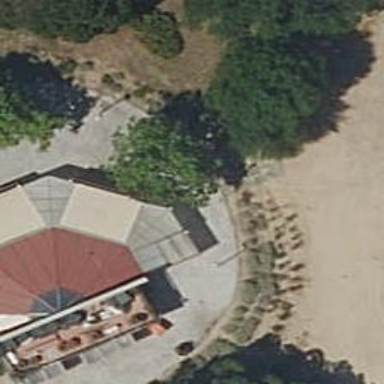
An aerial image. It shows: Bar located in kiosk building.